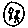
Label: square